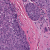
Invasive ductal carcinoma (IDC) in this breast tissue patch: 0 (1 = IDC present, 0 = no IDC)